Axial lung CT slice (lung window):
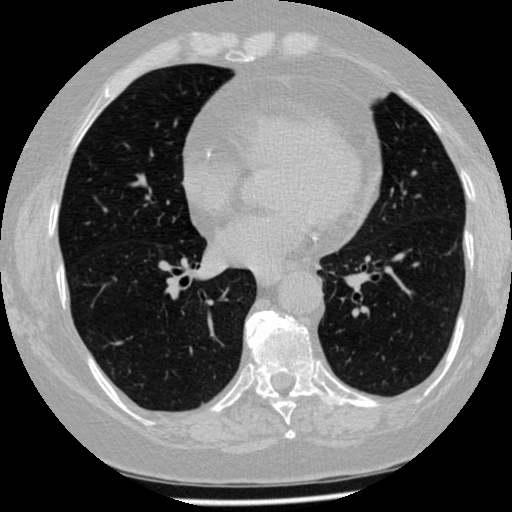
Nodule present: no